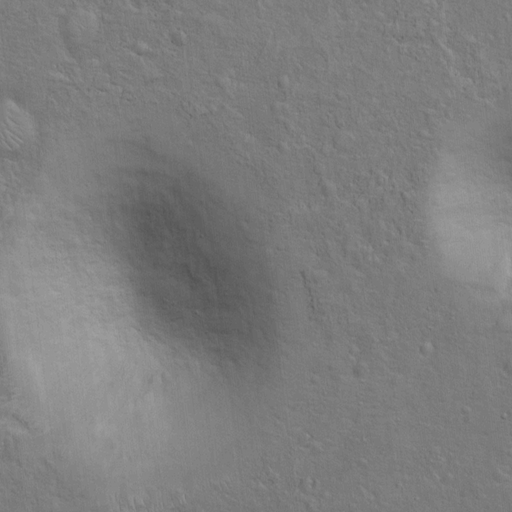
Classes present: Background, Cone